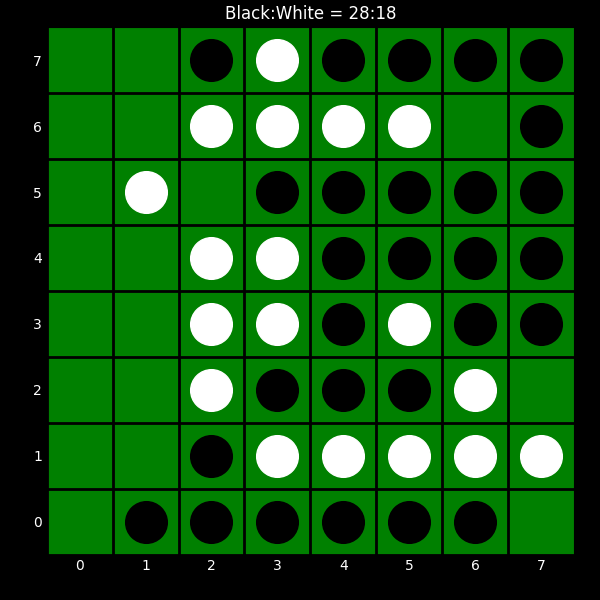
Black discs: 28
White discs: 18